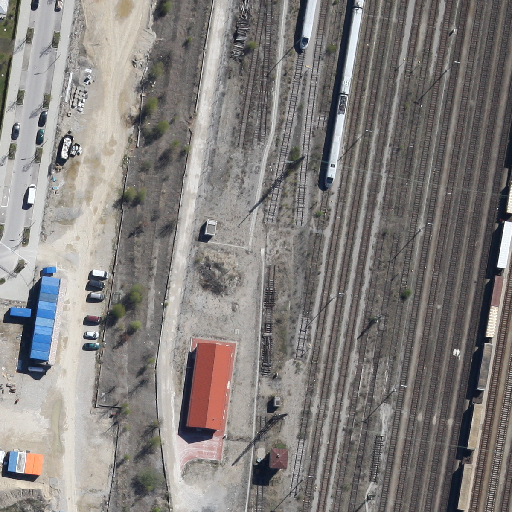
Referring expression: paved road along with tree